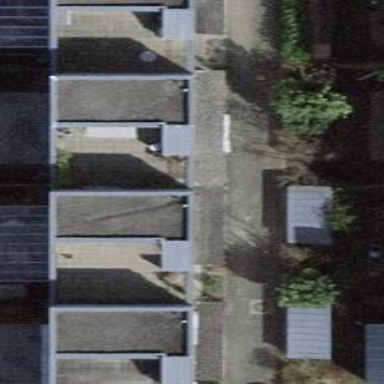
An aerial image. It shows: Terrace building.